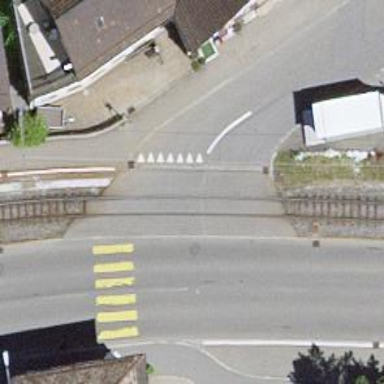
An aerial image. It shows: Railway level crossing.